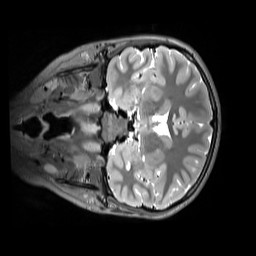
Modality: T2w
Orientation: coronal
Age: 11
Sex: female
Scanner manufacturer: siemens
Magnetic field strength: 3 T
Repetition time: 3.2 s
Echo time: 0.408 s